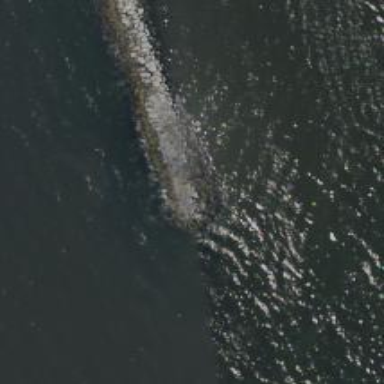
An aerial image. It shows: Breakwater structure.